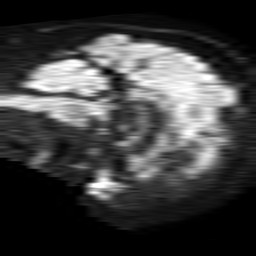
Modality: TRACE
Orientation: sagittal
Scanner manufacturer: philips
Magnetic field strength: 1.5 T
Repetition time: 4.6 s
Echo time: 0.08517 s